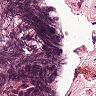
Metastatic tissue present: no